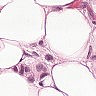
Metastatic tissue present: yes